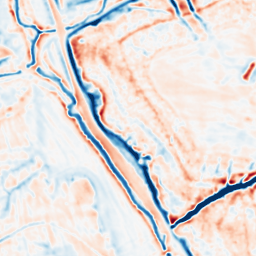
Category: multiscale
Decomposition family: dog_multiscale
Decomposition parameters: sigma_ratio: 1.6
n_scales: 3
base_sigma: 1
Upsampling method: bilinear
Upsampling parameters: scale: 4
Upsampling scale: 4